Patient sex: M
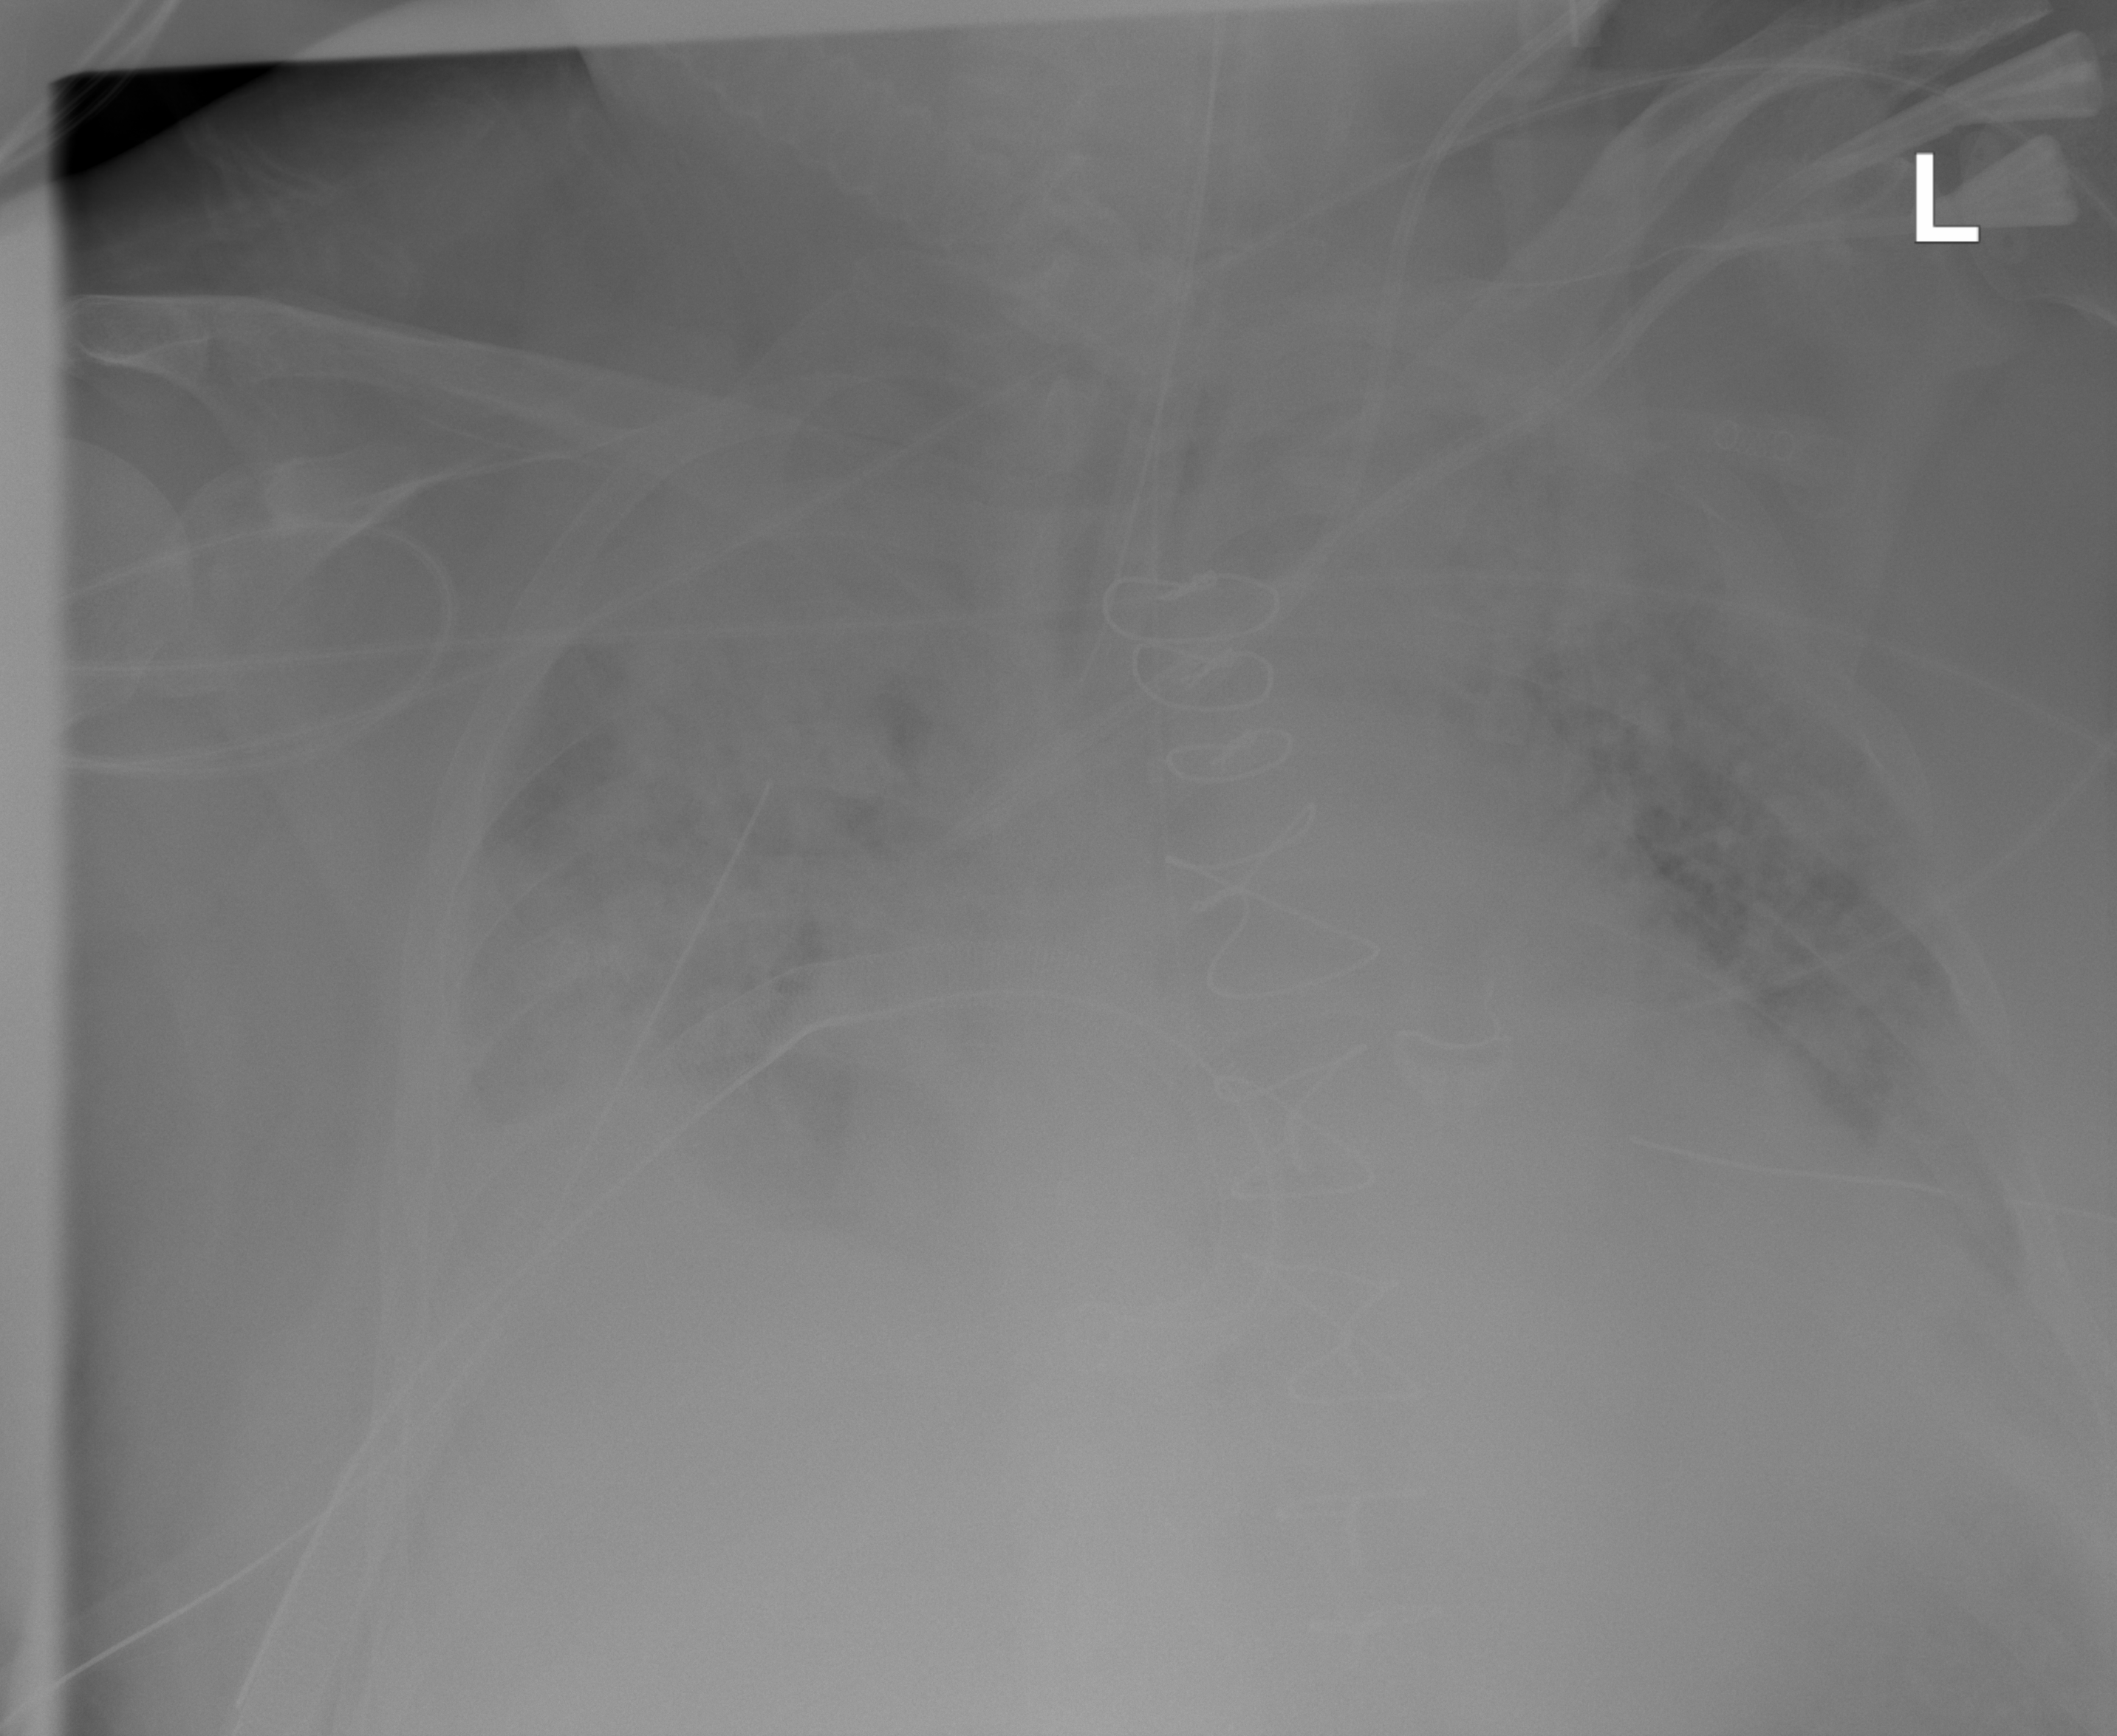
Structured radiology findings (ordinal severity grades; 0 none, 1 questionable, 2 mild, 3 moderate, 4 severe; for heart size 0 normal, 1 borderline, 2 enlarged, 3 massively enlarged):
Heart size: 2
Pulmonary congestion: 2
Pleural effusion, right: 3
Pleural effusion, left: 2
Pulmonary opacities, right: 3
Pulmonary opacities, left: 2
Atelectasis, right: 3
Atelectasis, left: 2